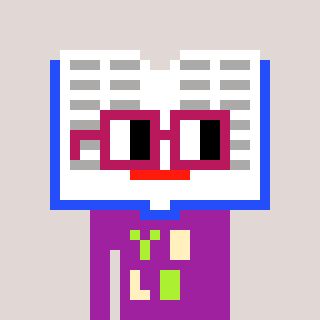
a pixel art character with square dark red glasses, a dictionary-shaped head and a magenta-colored body on a warm background